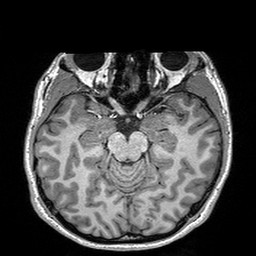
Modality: T1w
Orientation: coronal
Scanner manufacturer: siemens
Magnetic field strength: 3 T
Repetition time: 2.3 s